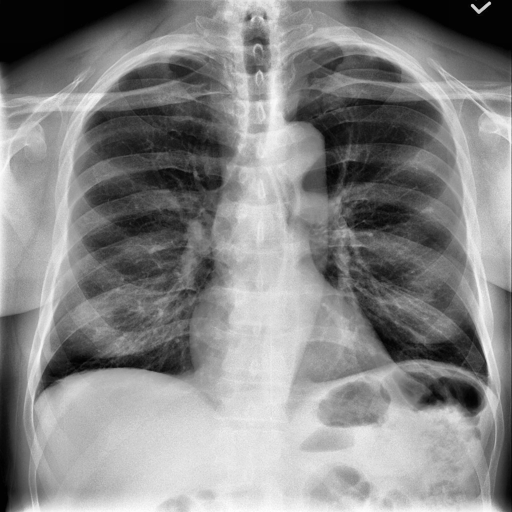
Finding: NORMAL